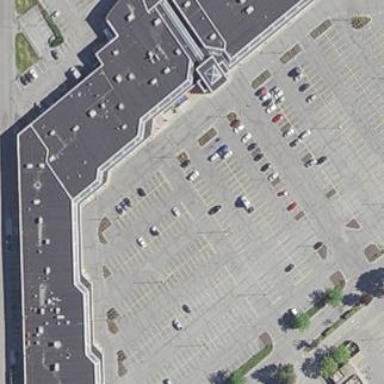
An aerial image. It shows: Retail building that serves as shopping center.